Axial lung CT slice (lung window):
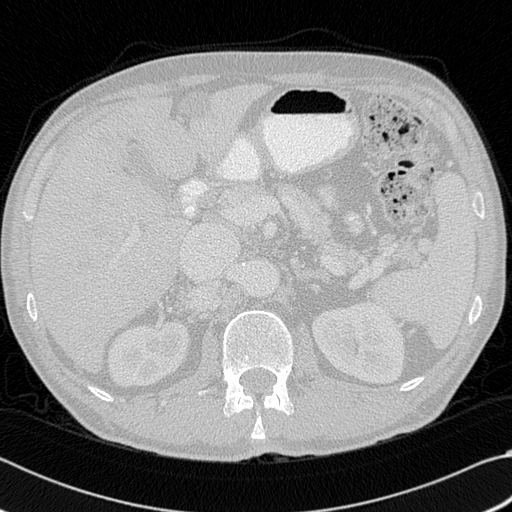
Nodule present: no